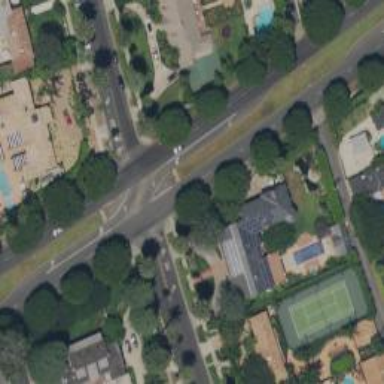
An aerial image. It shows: Secondary road surrounded by residential buildings.